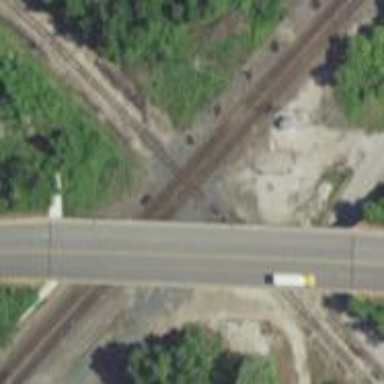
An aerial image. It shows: Railway crossing.